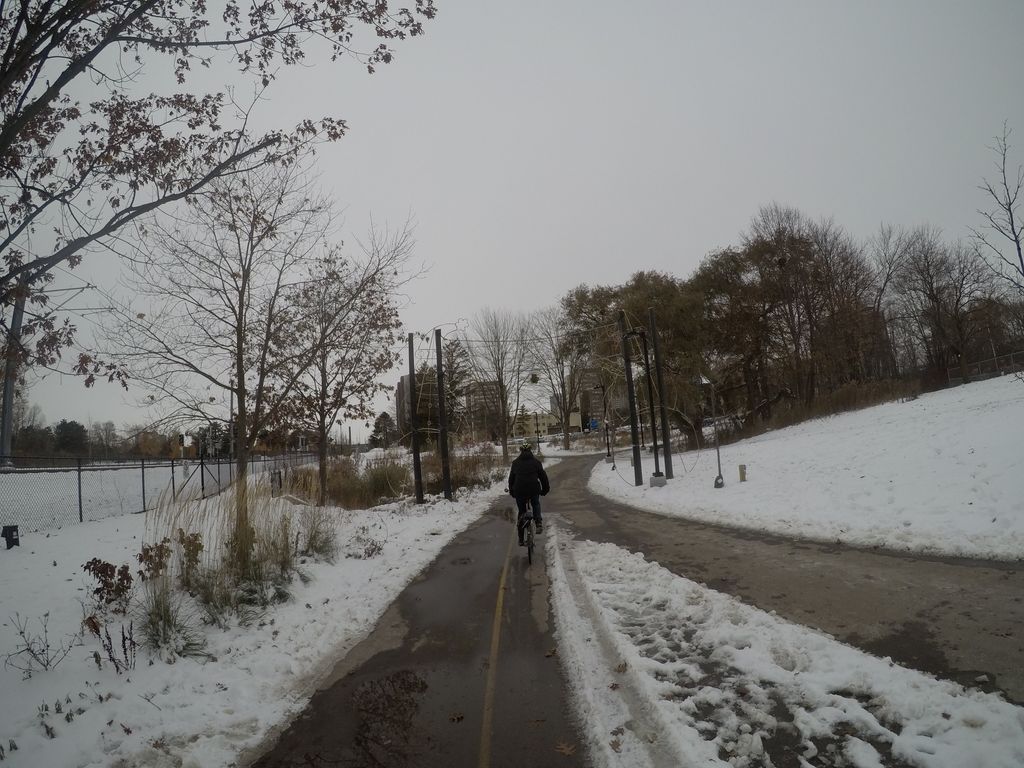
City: kitchener-waterloo